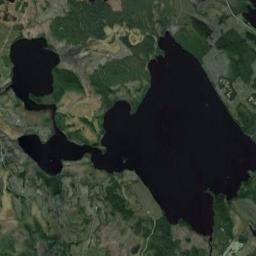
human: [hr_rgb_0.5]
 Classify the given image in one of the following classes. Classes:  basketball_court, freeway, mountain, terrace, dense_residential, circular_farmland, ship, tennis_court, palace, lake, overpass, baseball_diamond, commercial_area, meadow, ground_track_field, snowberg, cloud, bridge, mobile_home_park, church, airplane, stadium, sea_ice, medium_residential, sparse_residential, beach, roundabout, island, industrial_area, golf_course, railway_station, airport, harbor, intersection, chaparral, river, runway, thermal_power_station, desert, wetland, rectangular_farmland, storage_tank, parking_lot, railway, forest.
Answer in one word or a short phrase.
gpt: lake